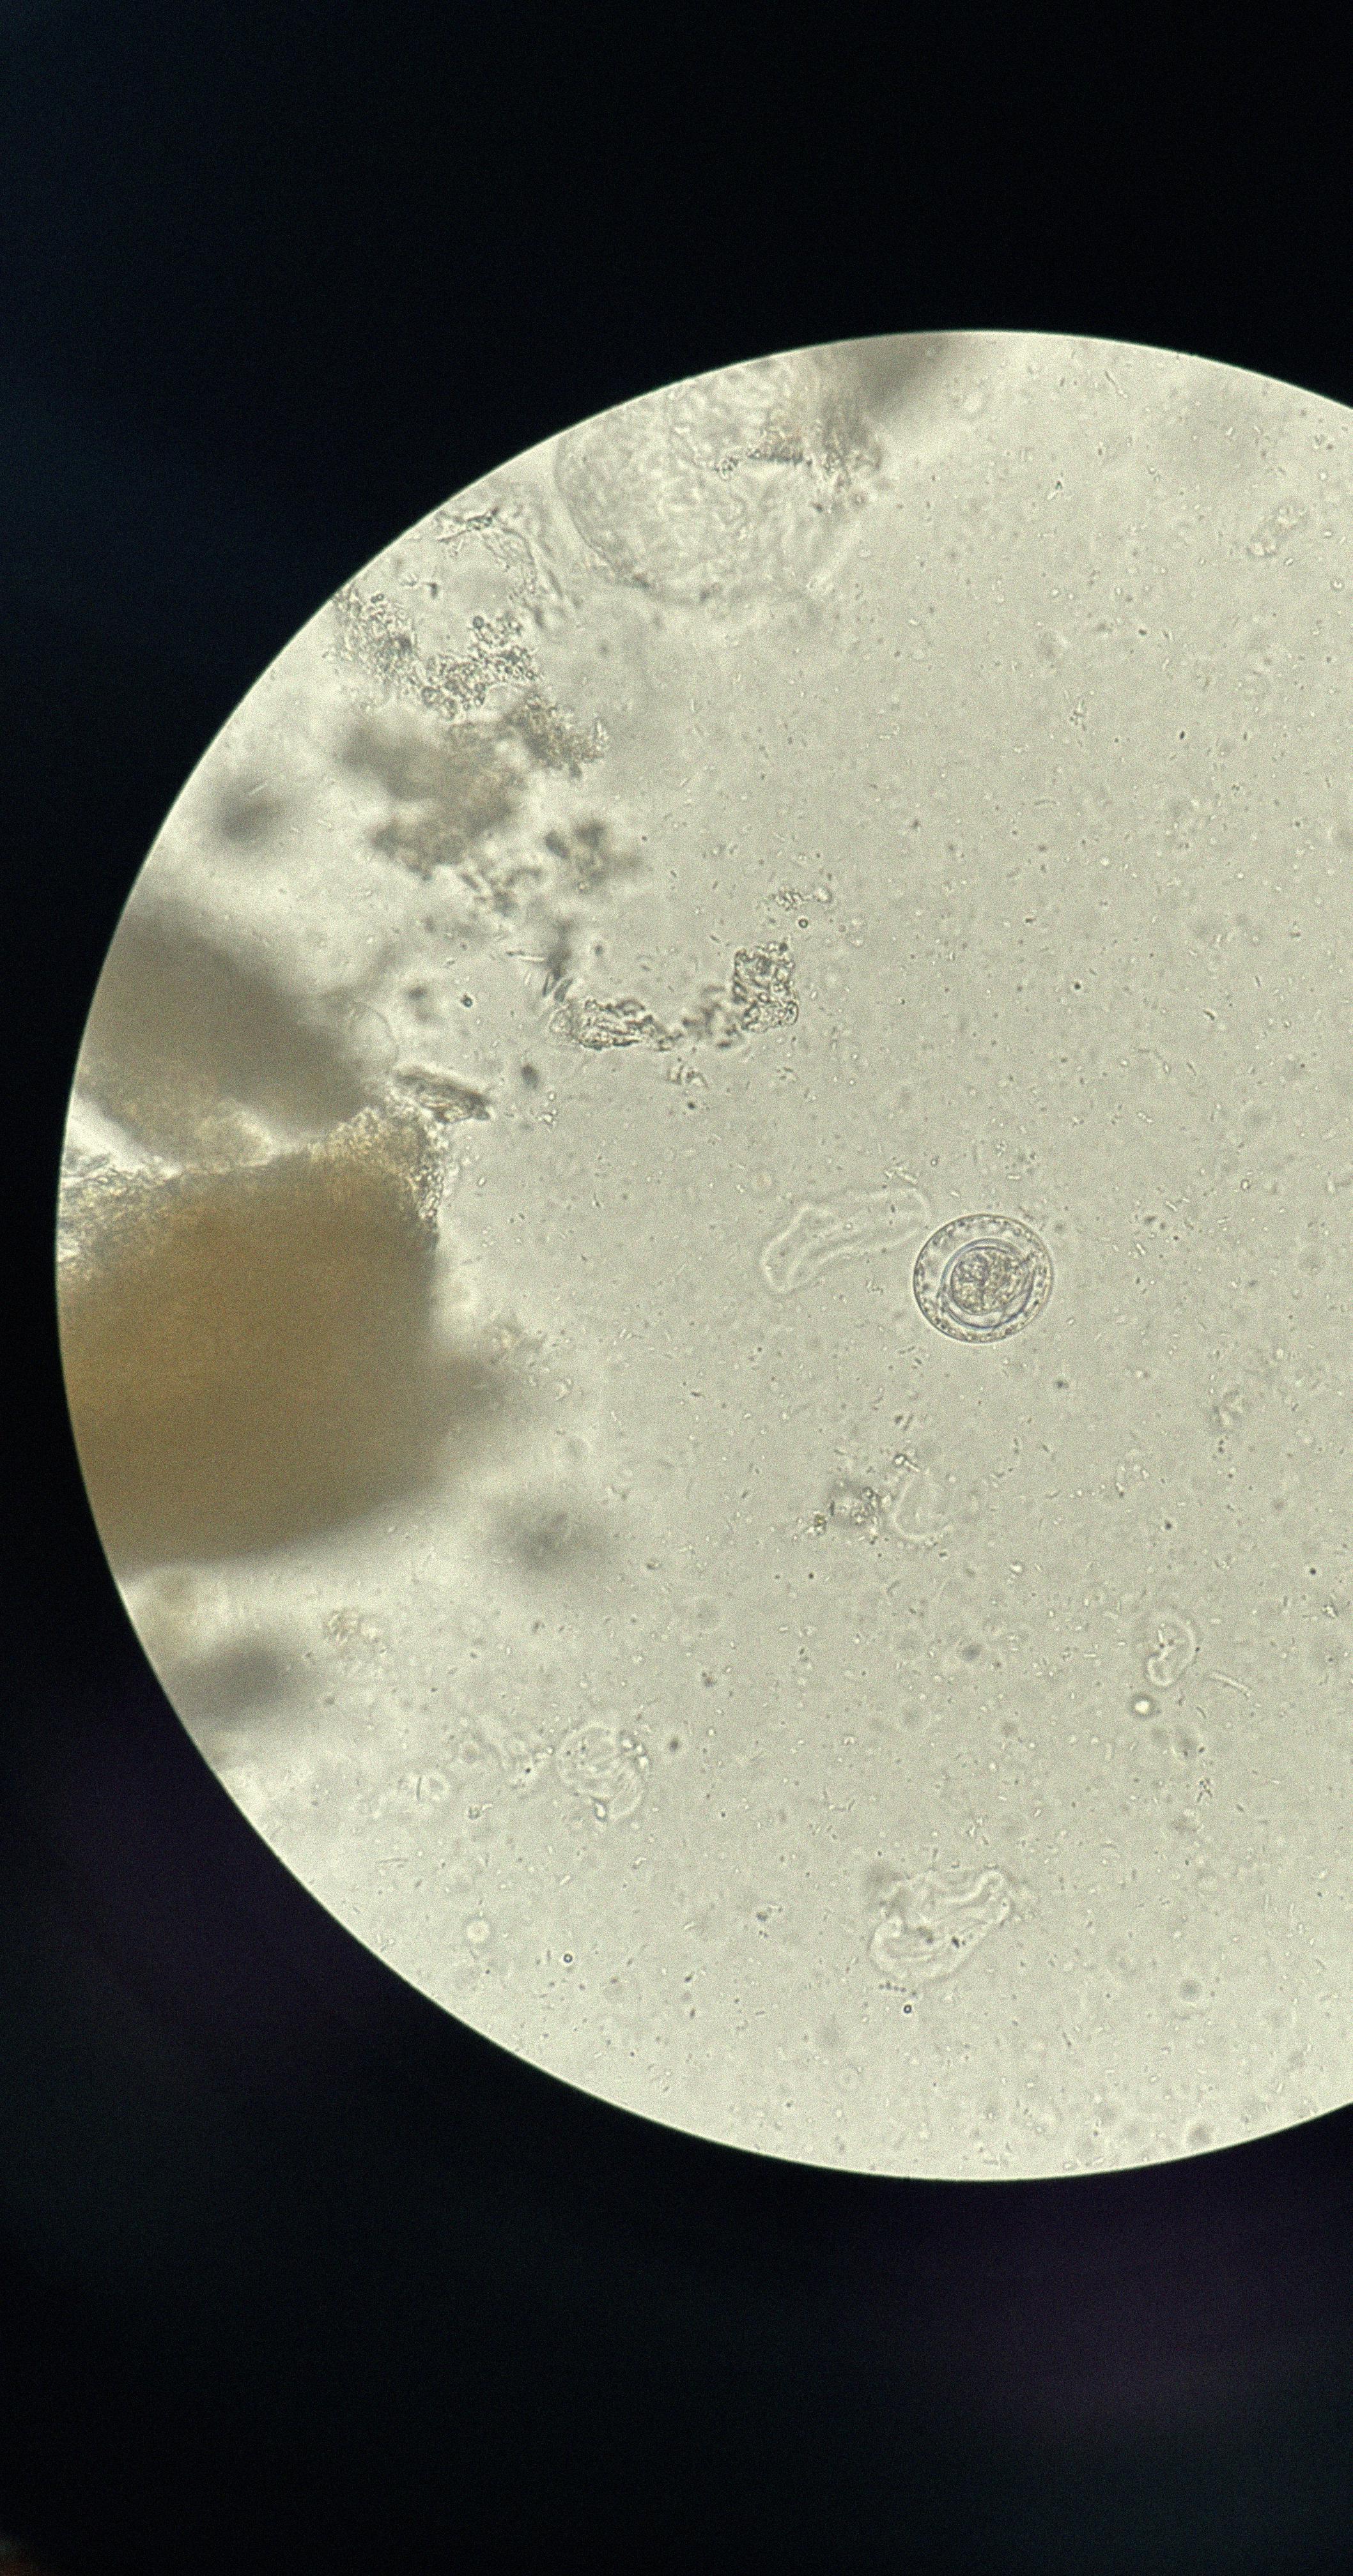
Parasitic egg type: Hymenolepis nana